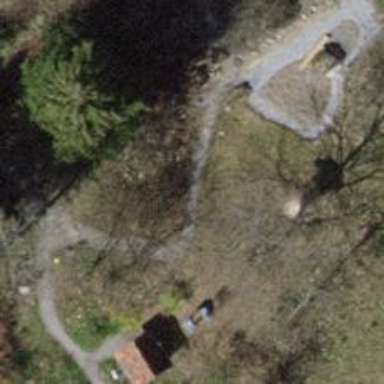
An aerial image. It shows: Path with pebblestone surface.